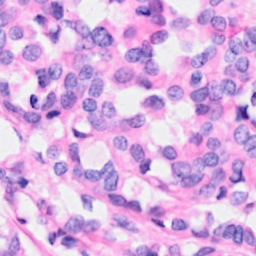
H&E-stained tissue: Breast